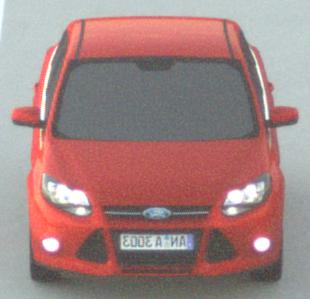
Make: Ford
Model: Focus 1.6 Ti-VCT
Detailed model: Focus (III)
Model produced from: 2011/09
Model produced until: 2014/09
Doors: 5
Color: red
Road condition: dry road
Daytime: sunrise or sunset
Contrast: low contrast